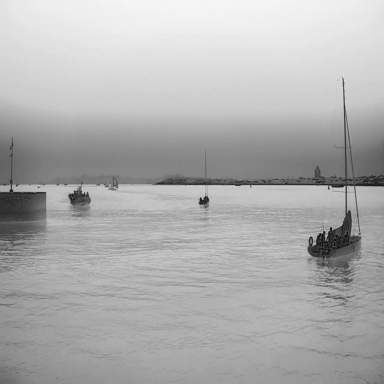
There are five objects shown in the infrared image, including a bulk_carrier, and four sailboats.